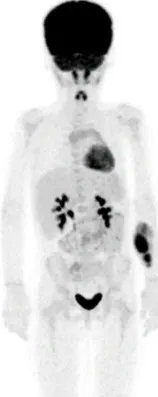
18F]FDG-PET at diagnosis showing the tumor in the left forearm.
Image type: radiology (pet)